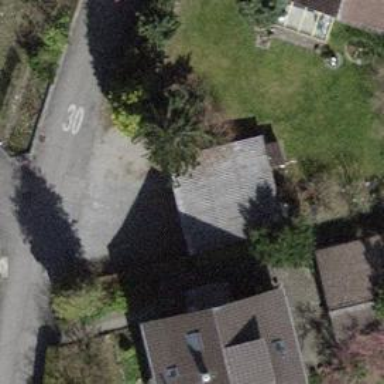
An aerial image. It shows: Garage.